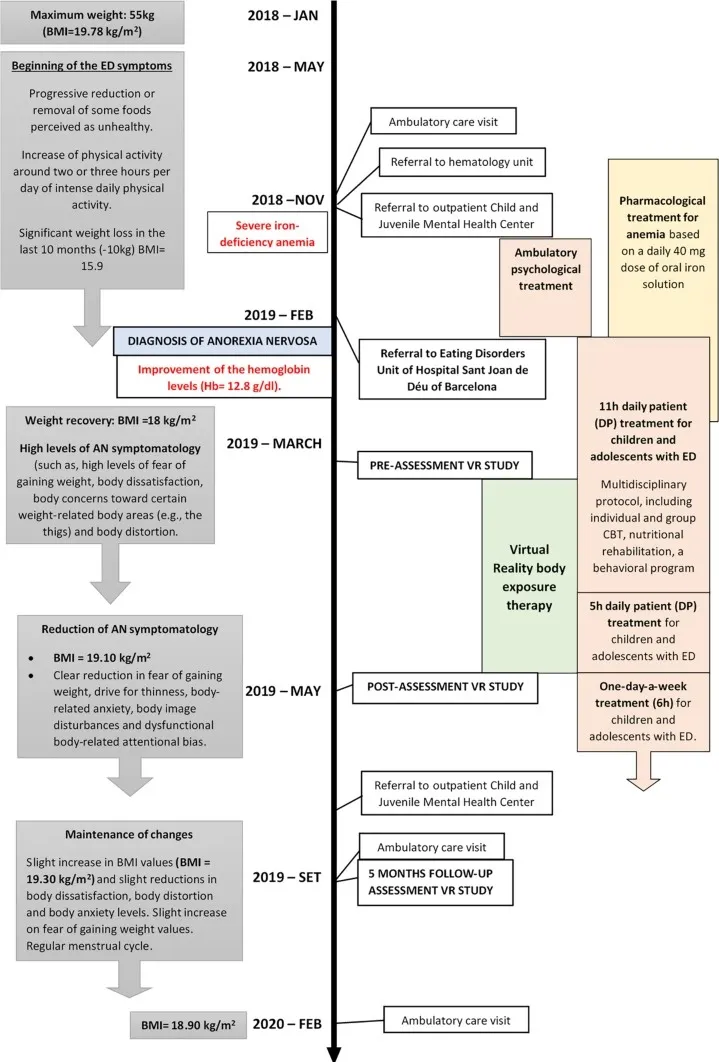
Relevant current and past clinical information of the patient organized into a timeline.
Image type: chart (chart)